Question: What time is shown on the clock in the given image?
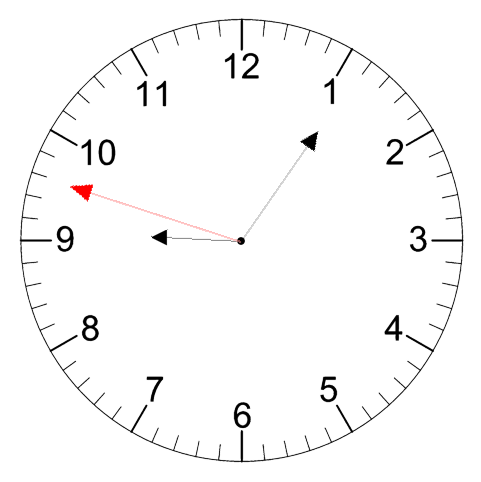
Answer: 09:05:48